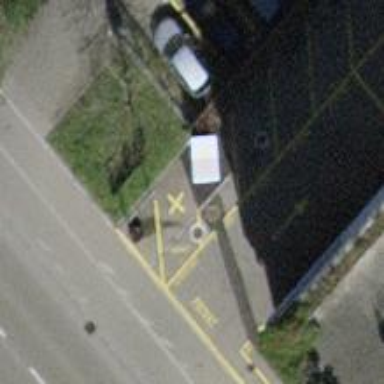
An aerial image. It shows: Charging station.